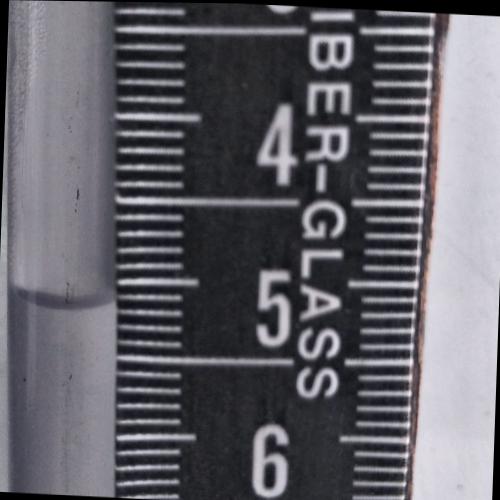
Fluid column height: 5.2 cm